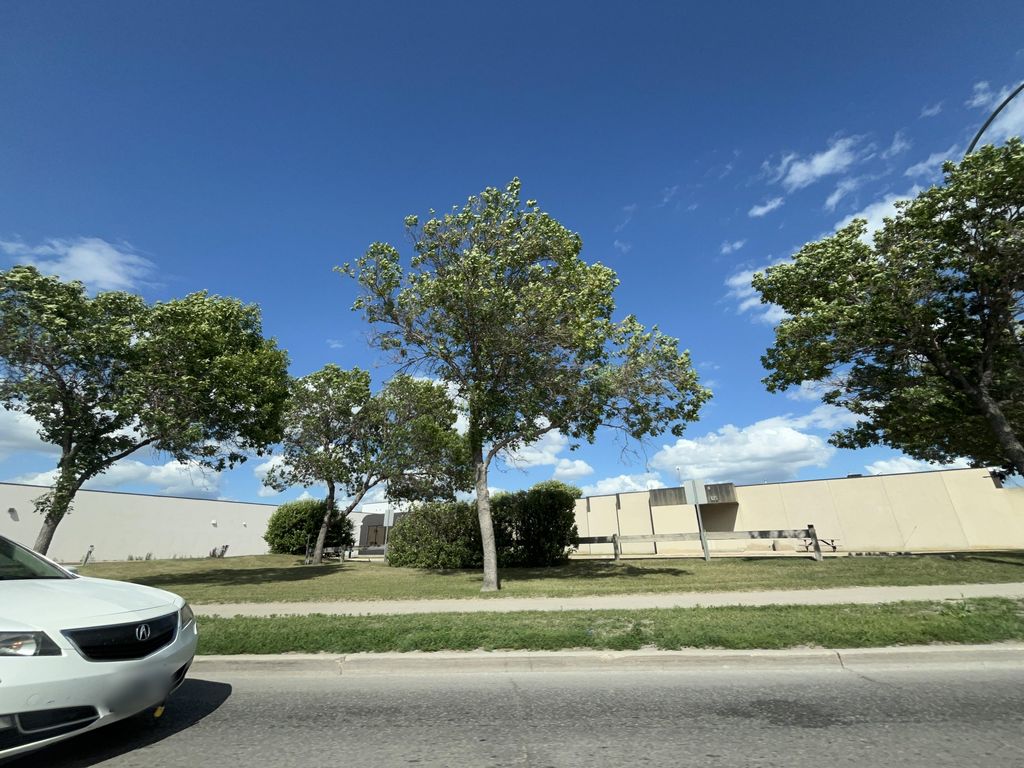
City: winnipeg